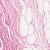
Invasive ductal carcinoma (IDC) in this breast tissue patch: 0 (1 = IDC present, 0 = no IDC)